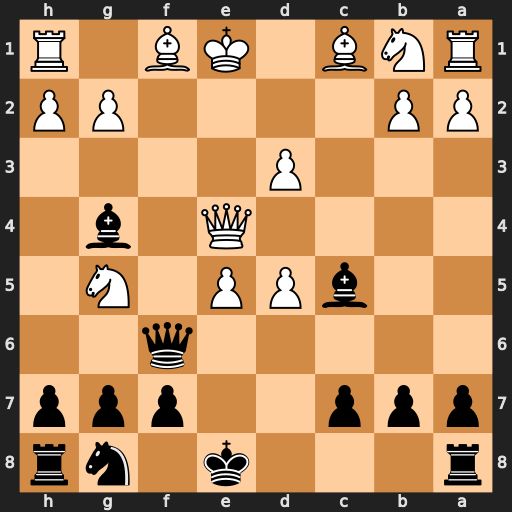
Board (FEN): r3k1nr/ppp2ppp/5q2/2bPP1N1/4Q1b1/3P4/PP4PP/RNB1KB1R
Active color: b
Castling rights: KQkq
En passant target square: -
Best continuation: Qf2#